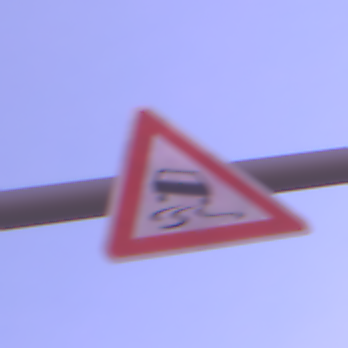
Verkehrszeichen: SchleuderOderRutschgefahr
Umgebung: Outdoor, Nature
Tageszeit: Dawn
Wetter: PartlyCloudy
Licht: Natural
Jahreszeit: NotSpecified
Kontrast: MediumContrast